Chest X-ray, AP view. Patient: 30 years old, sex F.
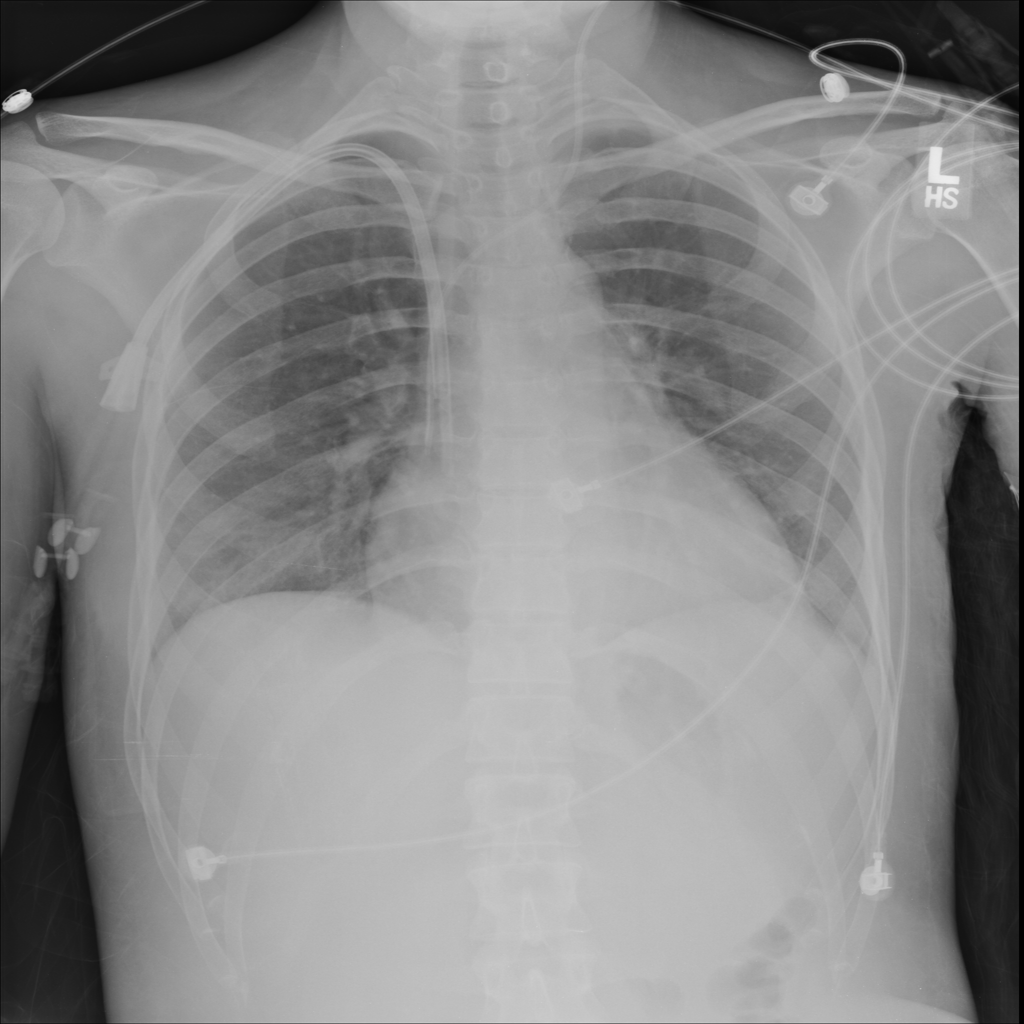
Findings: No Finding